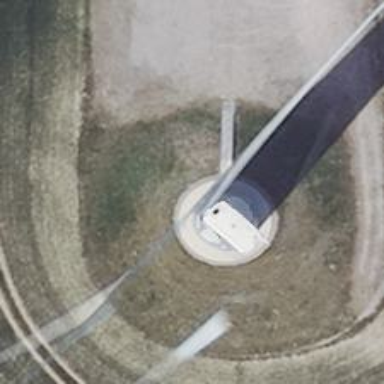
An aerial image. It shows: Wind generator powered by wind. The generator type is horizontal axis and it uses wind turbines.